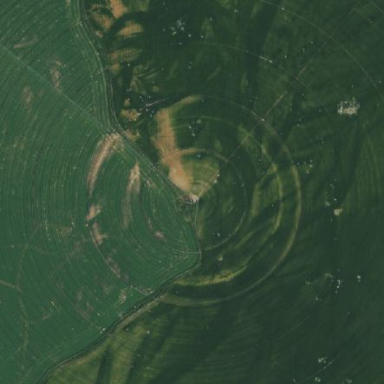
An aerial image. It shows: Farmland with pivot irrigation system.